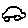
Label: car